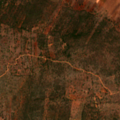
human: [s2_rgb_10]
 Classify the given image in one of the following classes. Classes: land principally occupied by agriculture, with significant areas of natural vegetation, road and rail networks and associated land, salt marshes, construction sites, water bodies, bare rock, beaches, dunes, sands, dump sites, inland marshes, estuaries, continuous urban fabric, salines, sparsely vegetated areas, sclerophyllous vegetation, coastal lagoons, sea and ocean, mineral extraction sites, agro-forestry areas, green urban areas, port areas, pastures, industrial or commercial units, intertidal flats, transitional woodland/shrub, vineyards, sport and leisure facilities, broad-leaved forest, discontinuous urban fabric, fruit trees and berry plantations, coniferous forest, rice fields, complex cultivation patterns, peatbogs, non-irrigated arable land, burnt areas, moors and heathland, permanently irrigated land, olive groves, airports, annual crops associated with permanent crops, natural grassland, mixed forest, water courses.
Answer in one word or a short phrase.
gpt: fruit trees and berry plantations, complex cultivation patterns, sclerophyllous vegetation